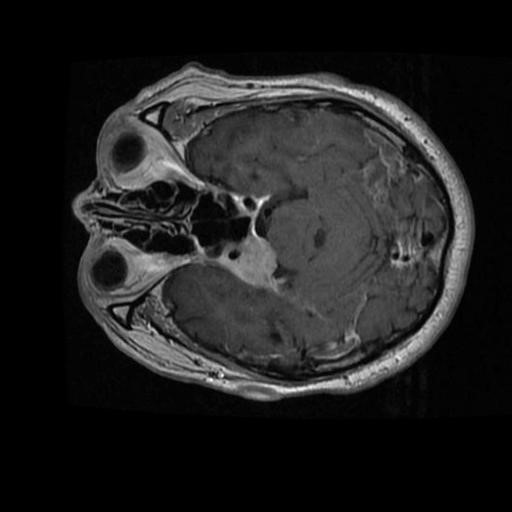
Label: brain_menin